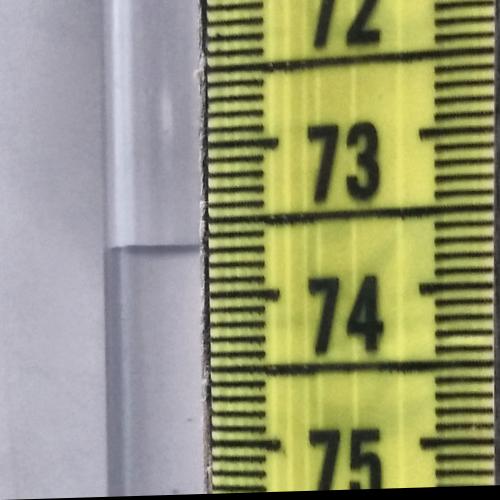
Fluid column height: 73.7 cm